Aerial crown-view tile of a tropical tree (Barro Colorado Island, Panama), acquired 20240611:
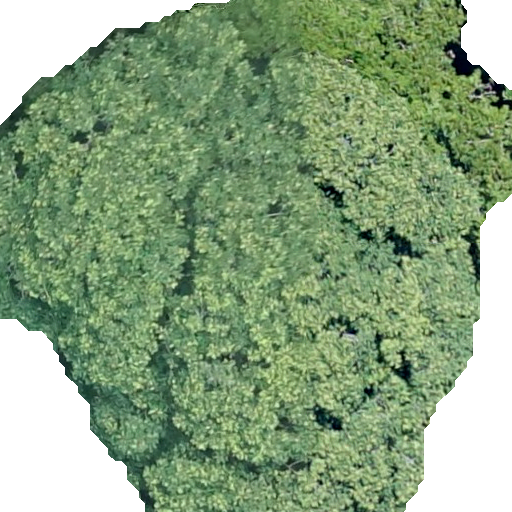
Species: Dipteryx oleifera
GBIF accepted scientific name: Dipteryx oleifera
Crown area: 376.516 m²